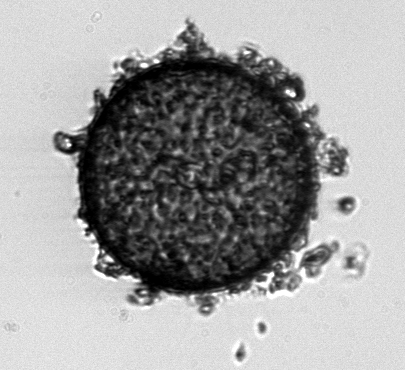
Label: Thalassiosira_TAG_external_detritus